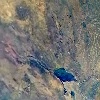
Label: land